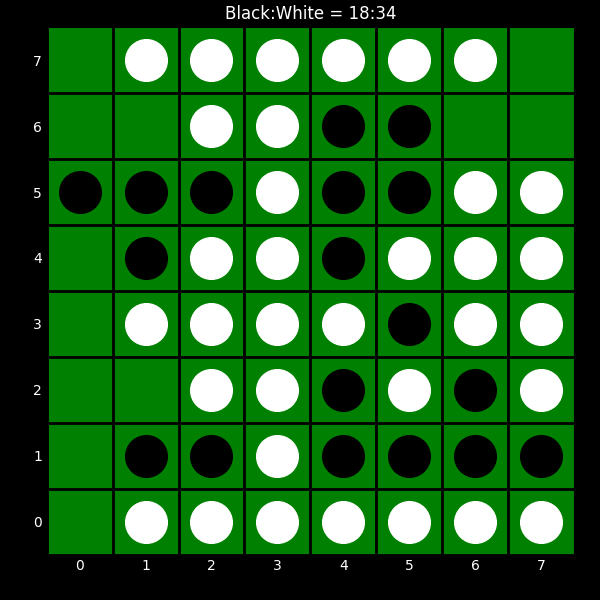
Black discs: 18
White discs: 34